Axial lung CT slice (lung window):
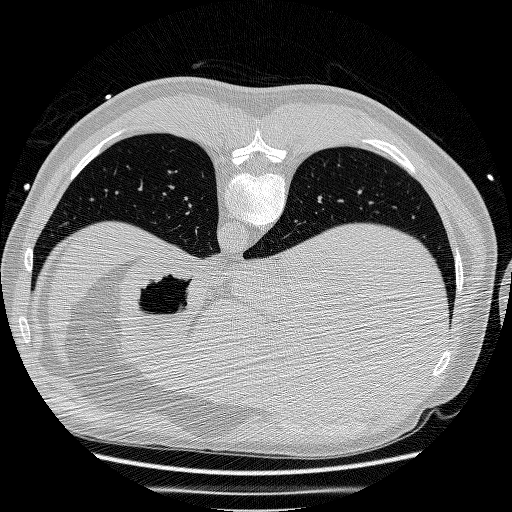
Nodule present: no